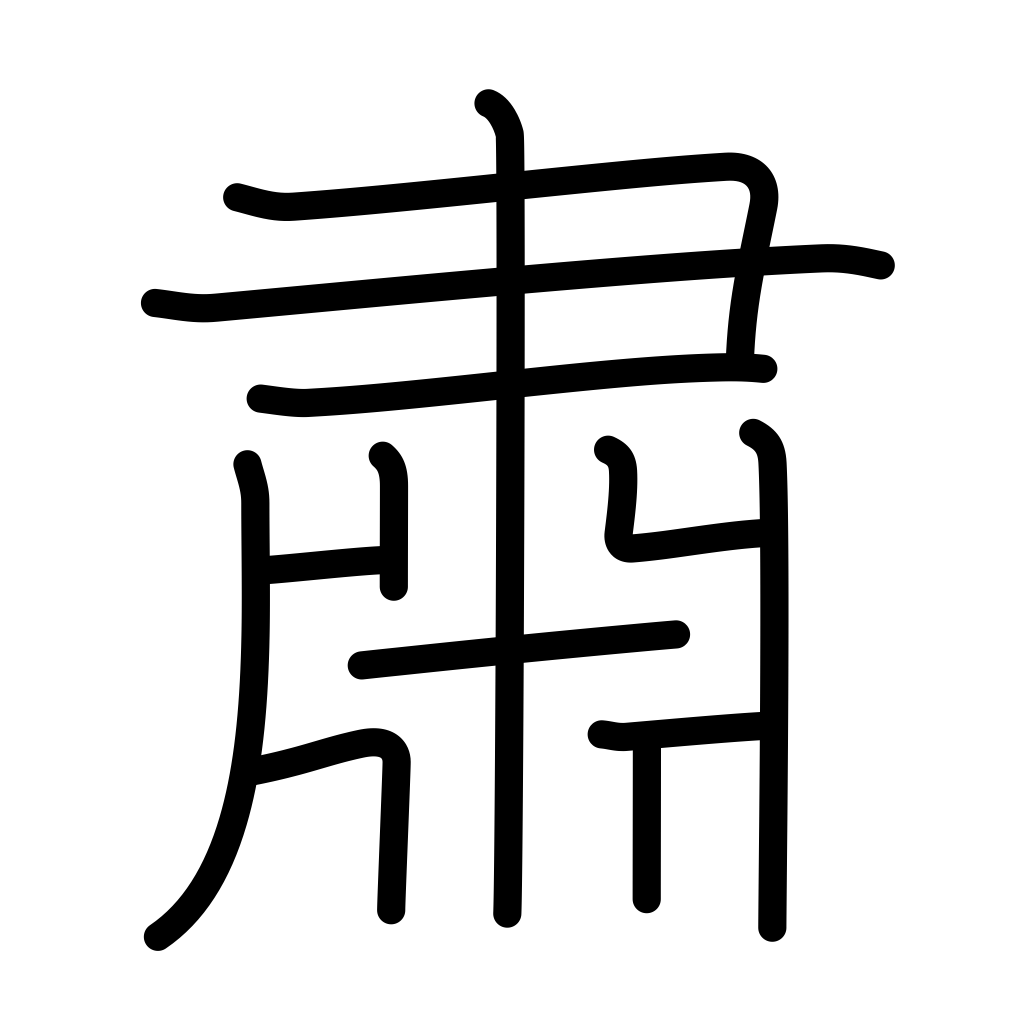
Meaning: quietly, softly, solemnly